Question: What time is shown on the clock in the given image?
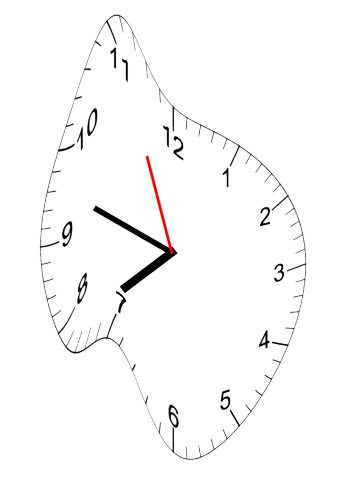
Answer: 07:47:56